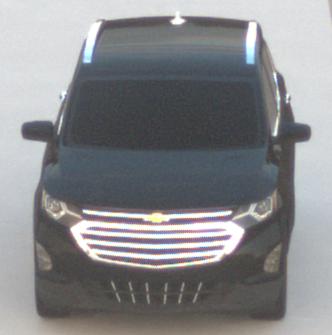
Make: Chevrolet
Model: Equinox
Detailed model: Gen. 2
Model produced from: 2015
Model produced until: 2017
Doors: 5
Color: black
Road condition: dry road
Daytime: sunrise or sunset
Contrast: medium contrast